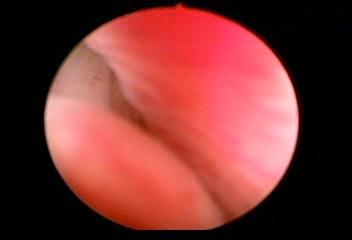
Modality: WLC
Class: Normal mucosa
Bladder cancer association: No